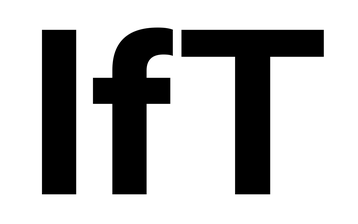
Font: InstrumentSans_Bold